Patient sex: M
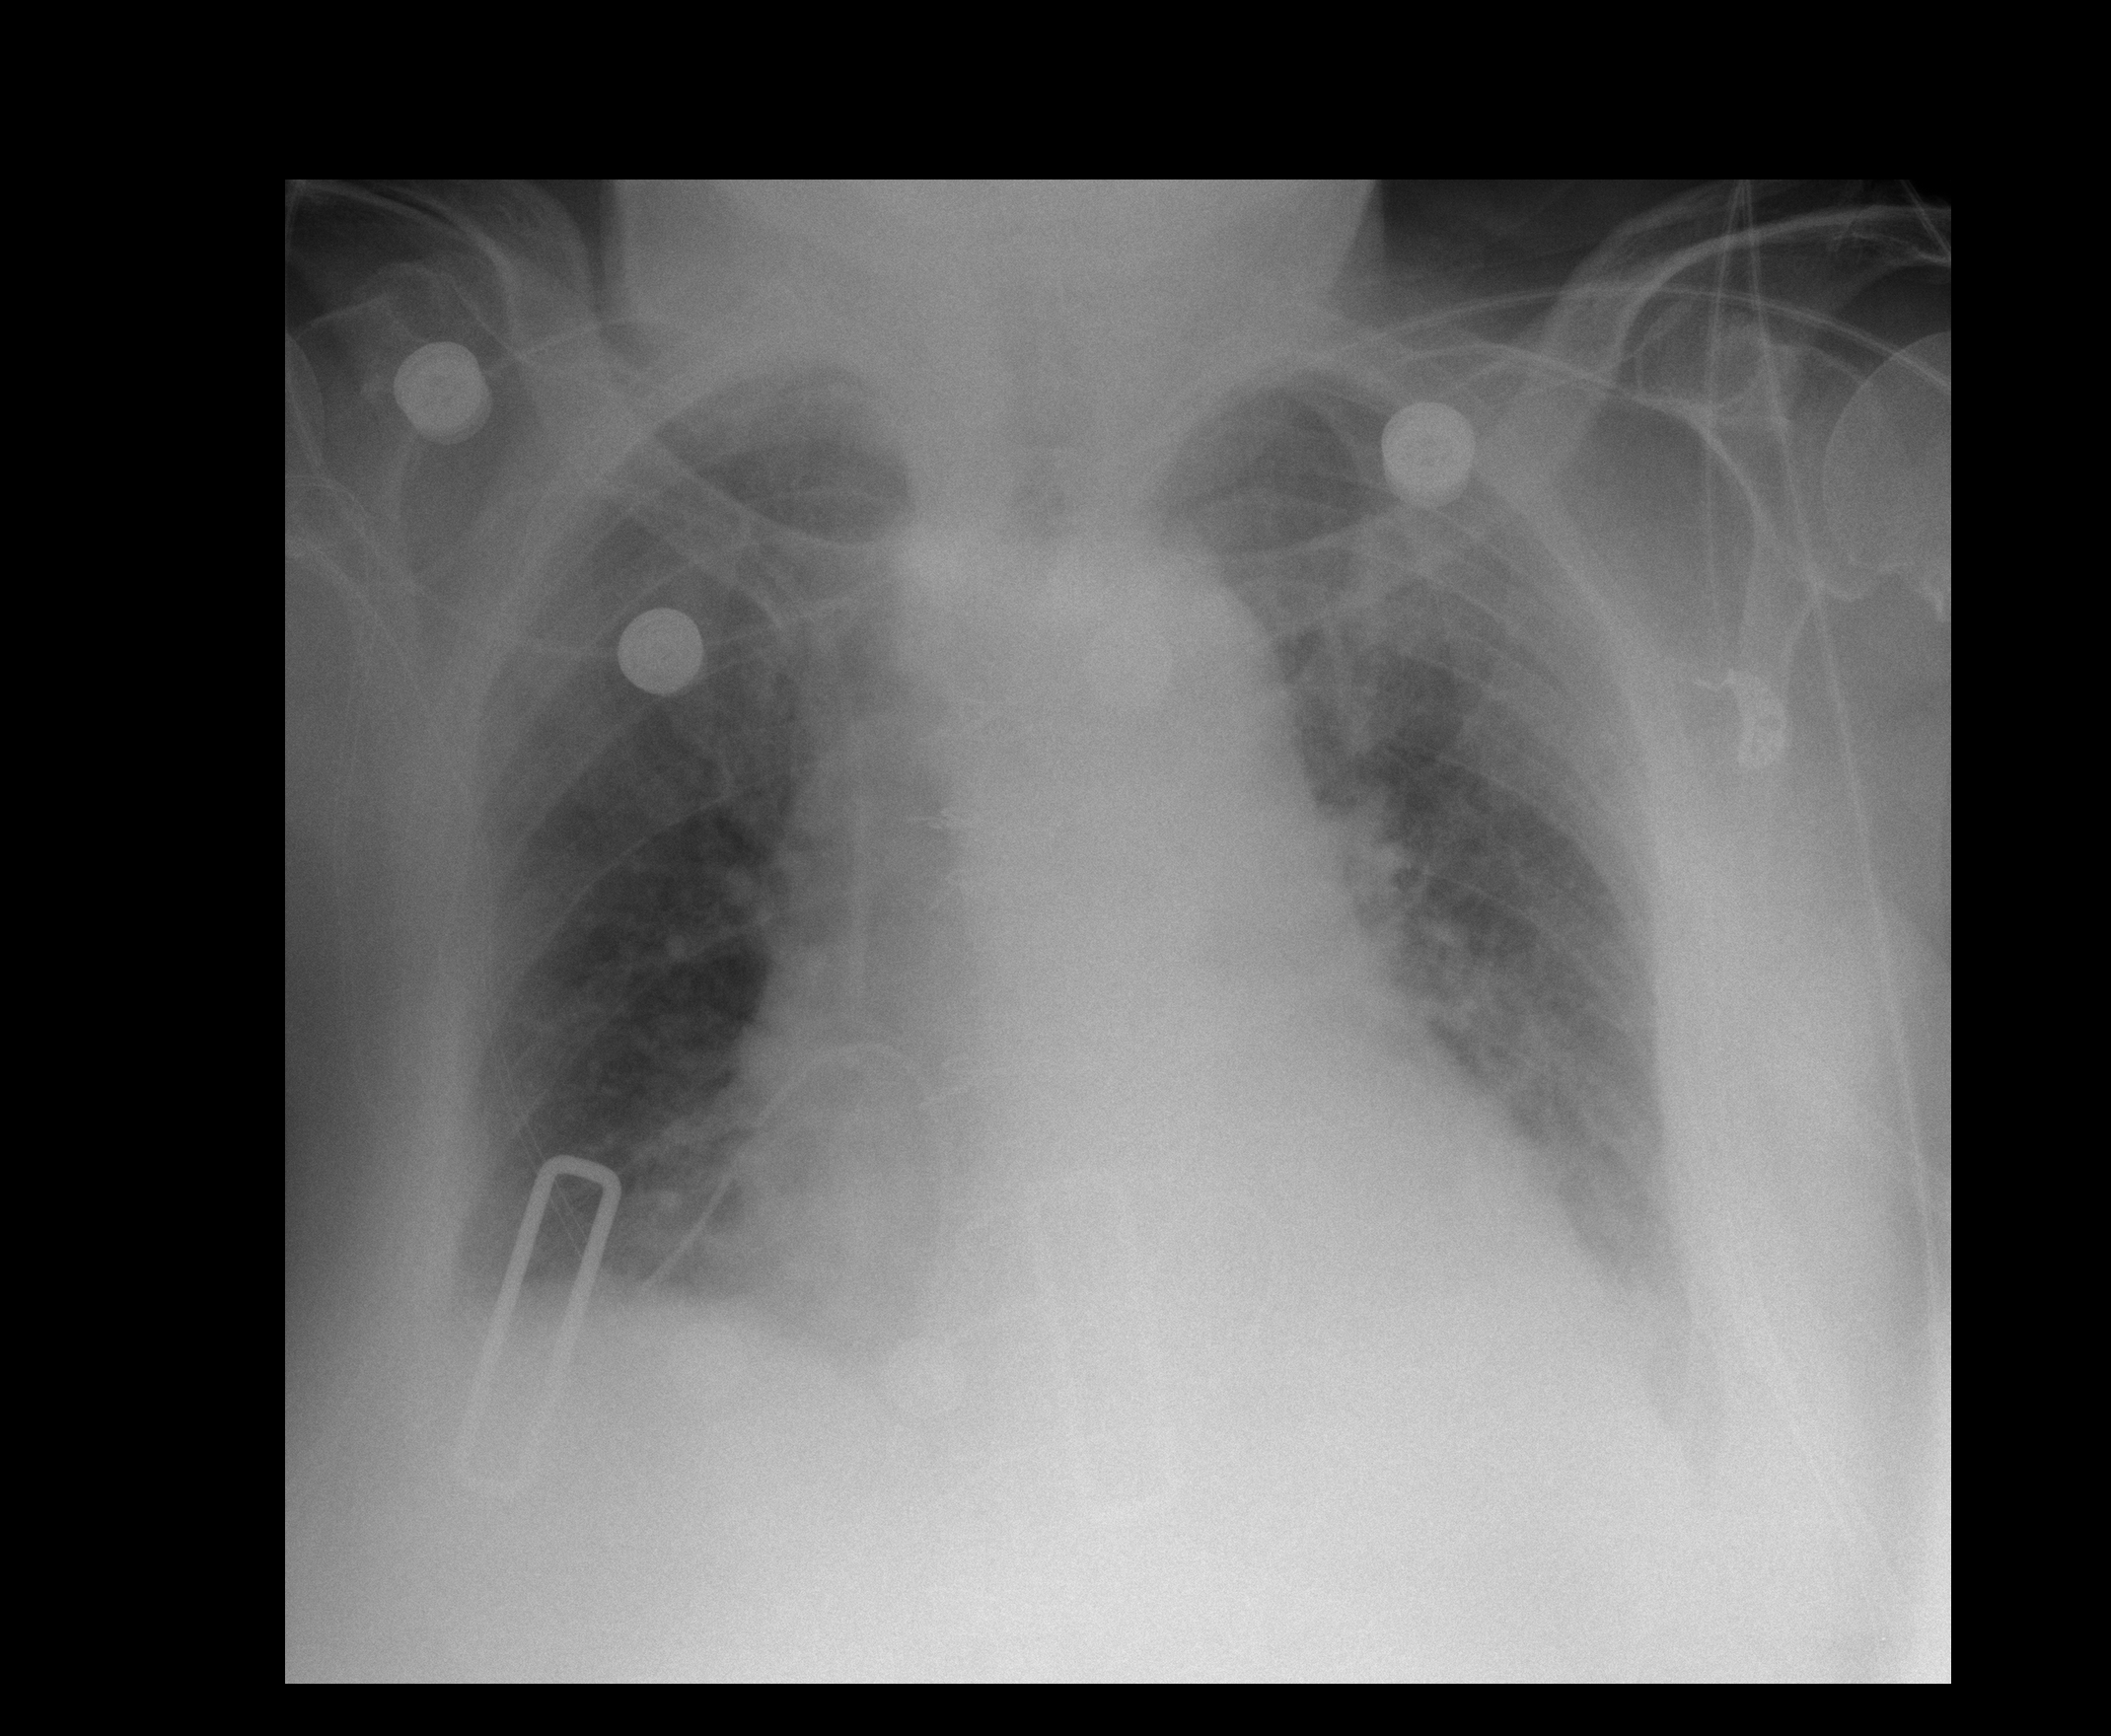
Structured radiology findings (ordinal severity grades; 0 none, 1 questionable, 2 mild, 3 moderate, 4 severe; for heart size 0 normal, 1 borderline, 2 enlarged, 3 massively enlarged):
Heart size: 2
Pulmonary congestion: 3
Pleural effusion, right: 2
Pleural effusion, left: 2
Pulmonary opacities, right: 0
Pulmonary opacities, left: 0
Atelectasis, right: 2
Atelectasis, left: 2